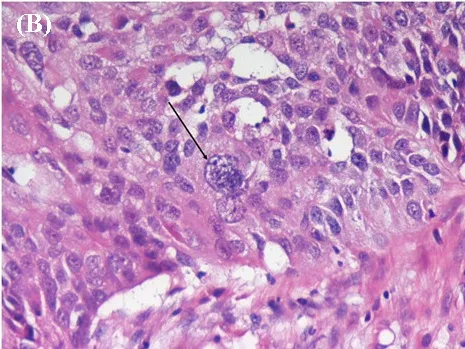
(B) The bizarre tumor giant cell was noted in the carcinomatous component (arrow; 400x).
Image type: pathology (h&e)